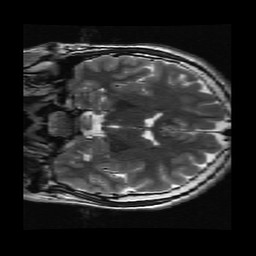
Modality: T2w
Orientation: coronal
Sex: male
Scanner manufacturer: ge
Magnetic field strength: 3 T
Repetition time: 5 s
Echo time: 0.1017 s